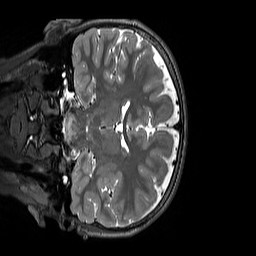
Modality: T2w
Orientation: coronal
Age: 9
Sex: male
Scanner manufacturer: siemens
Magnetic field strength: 3 T
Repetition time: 3.2 s
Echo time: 0.408 s